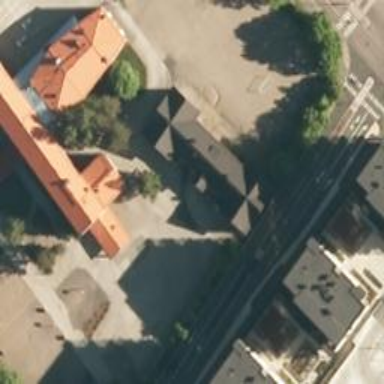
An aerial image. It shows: School building.